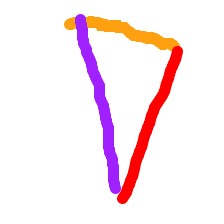
Shape: triangle